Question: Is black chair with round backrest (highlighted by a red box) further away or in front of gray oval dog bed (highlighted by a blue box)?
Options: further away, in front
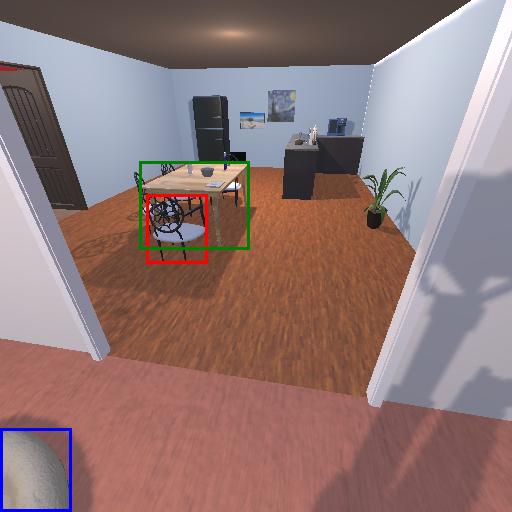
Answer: further away